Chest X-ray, AP view. Patient: 64 years old, sex M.
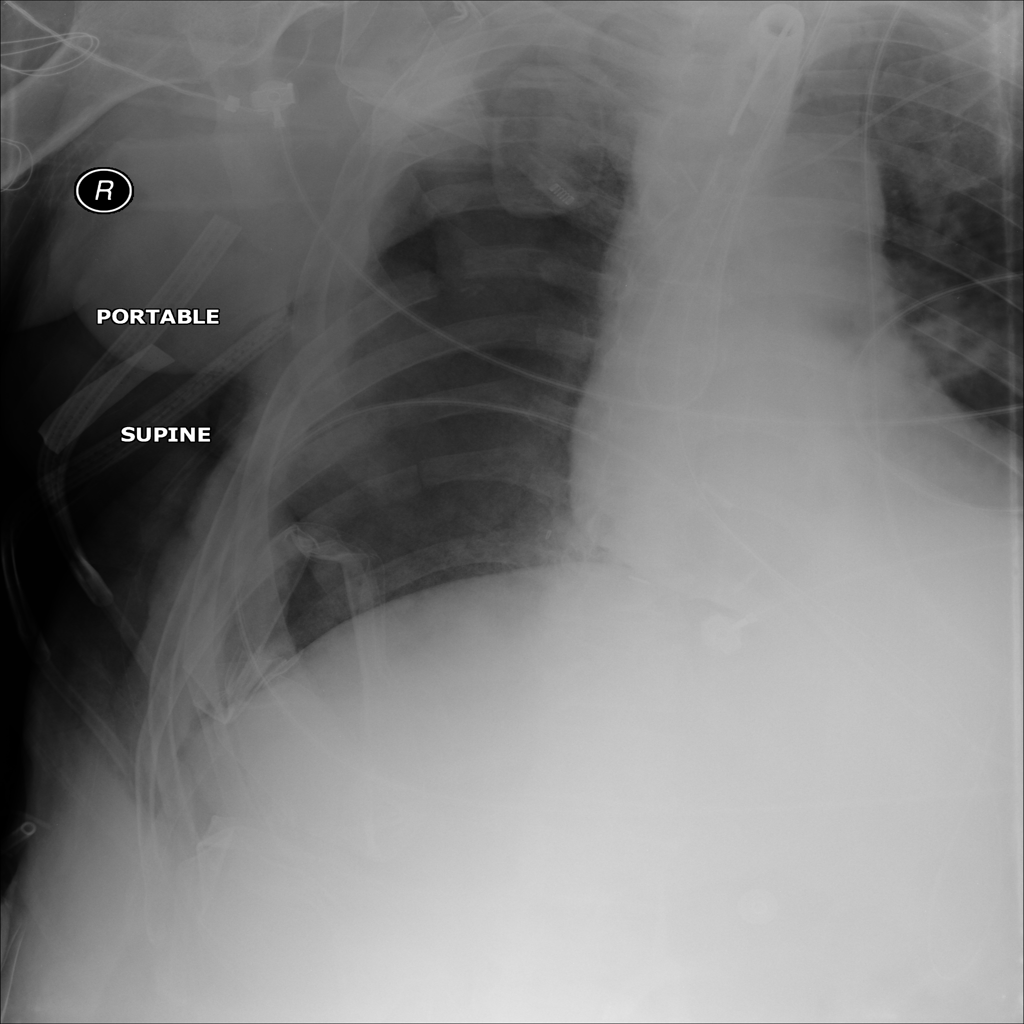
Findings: No Finding